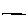
Label: line